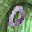
Label: 0